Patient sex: M
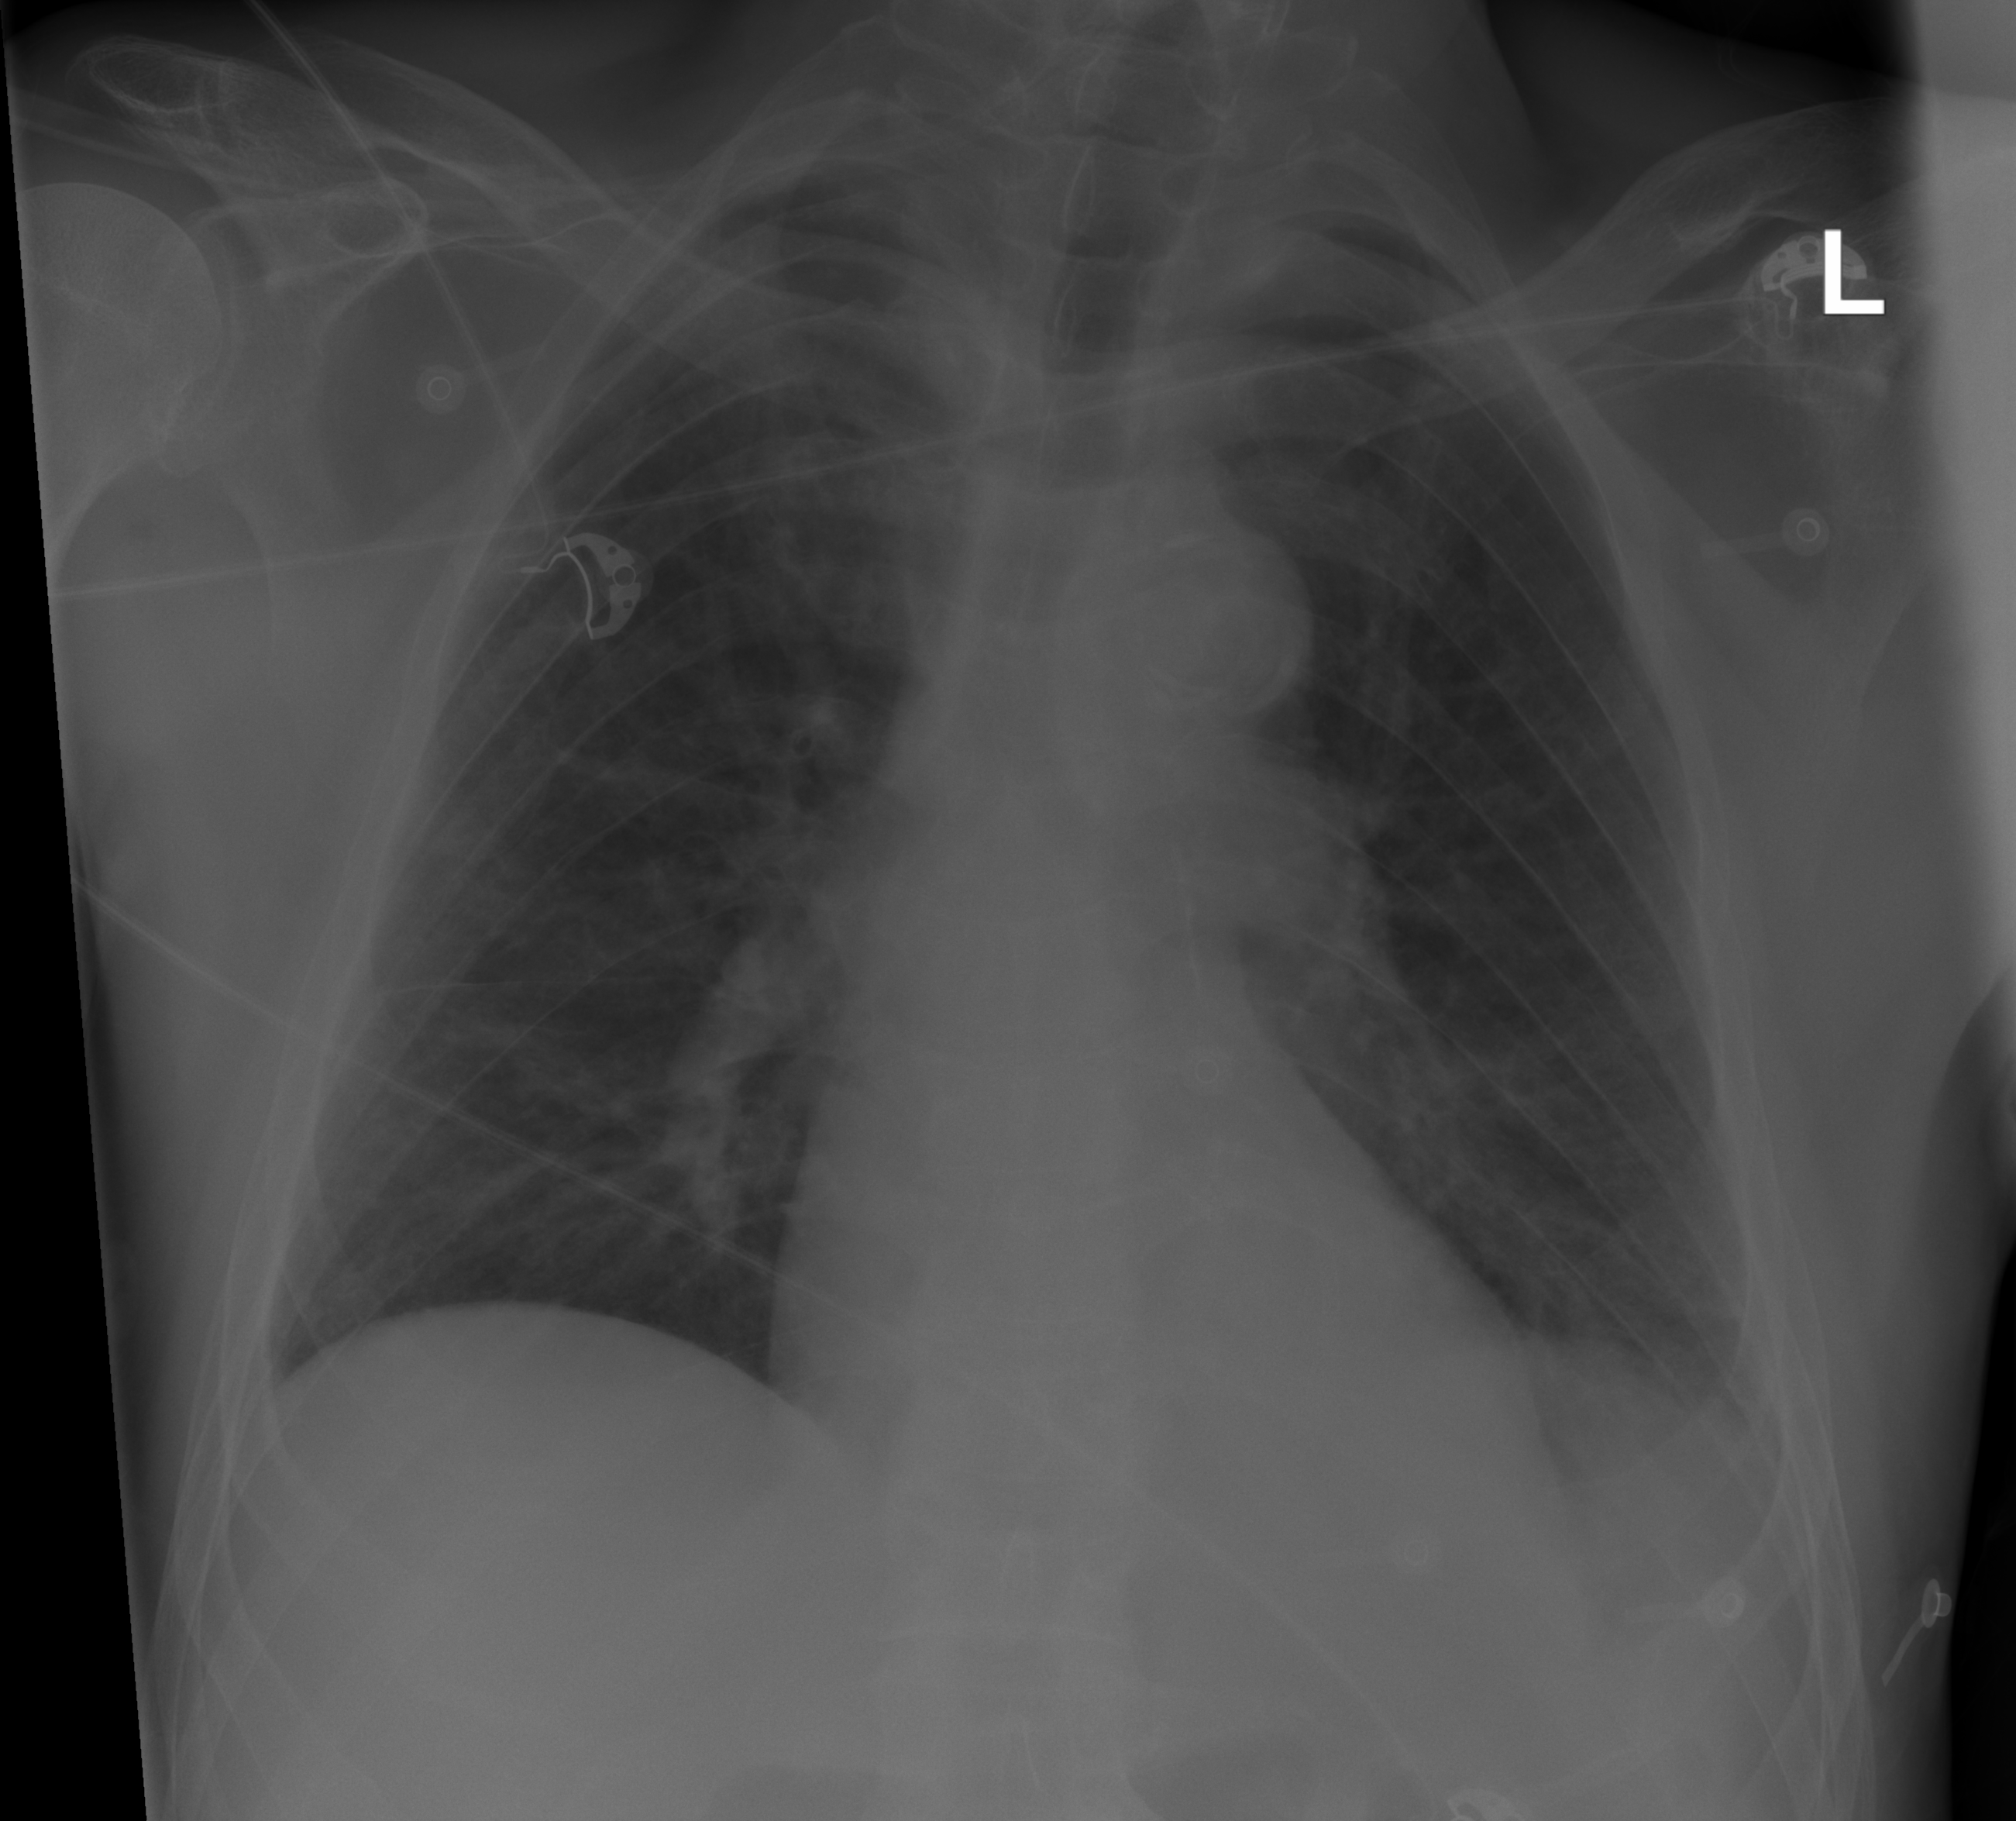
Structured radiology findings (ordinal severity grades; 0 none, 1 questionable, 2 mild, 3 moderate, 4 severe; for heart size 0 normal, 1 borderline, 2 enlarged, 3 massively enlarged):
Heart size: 0
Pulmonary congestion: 2
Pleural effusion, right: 0
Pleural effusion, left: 1
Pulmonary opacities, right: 2
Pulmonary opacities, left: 2
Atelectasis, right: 2
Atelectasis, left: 2